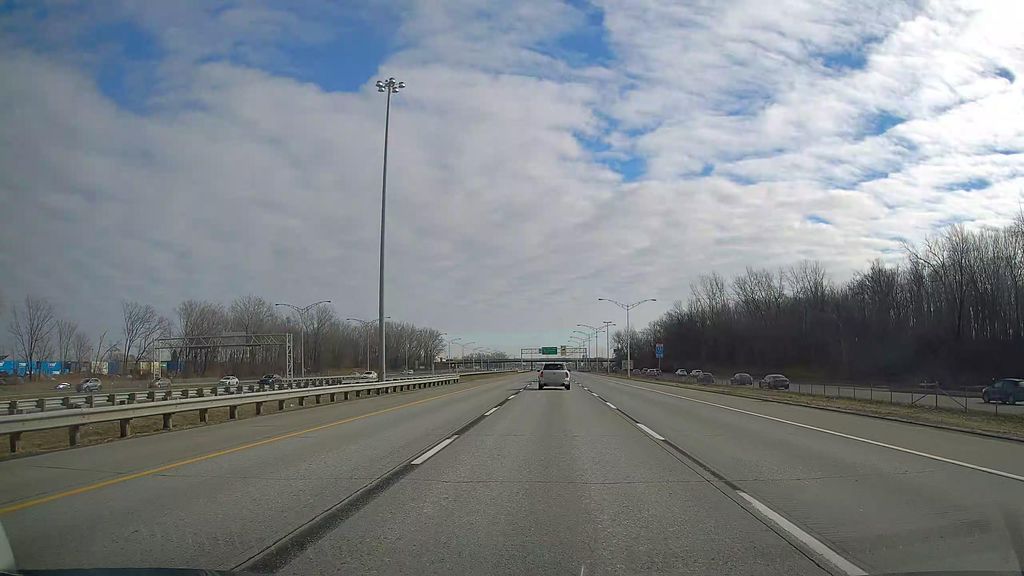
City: montreal